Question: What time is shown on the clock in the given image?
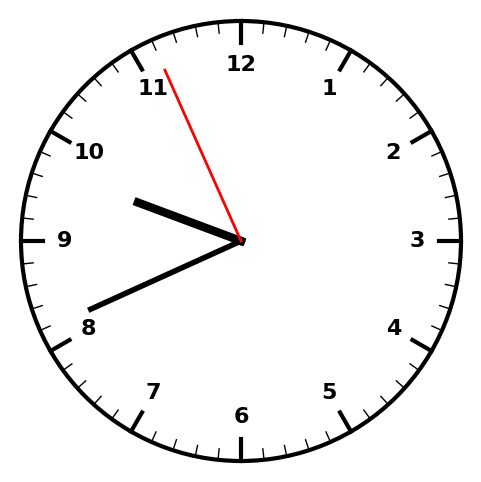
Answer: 09:40:56